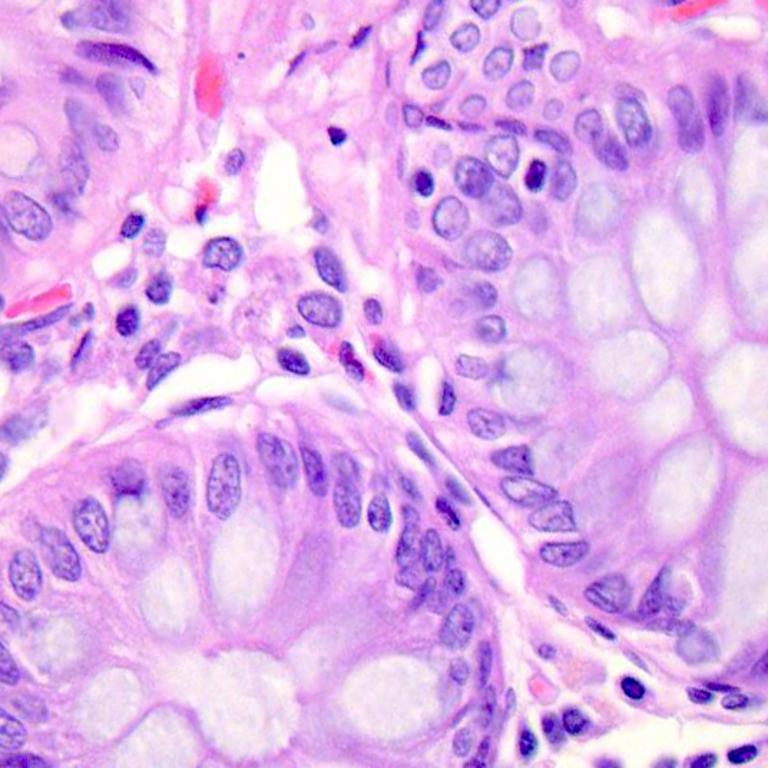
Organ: colon
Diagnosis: benign